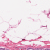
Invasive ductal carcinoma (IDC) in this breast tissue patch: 0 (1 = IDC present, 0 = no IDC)